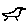
Label: bird